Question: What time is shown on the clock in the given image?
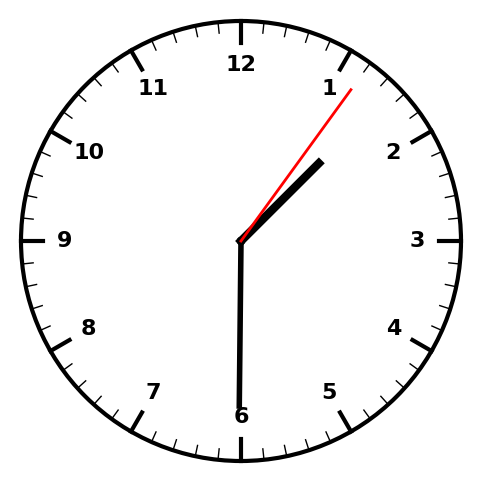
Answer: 01:30:06